Question: The HTML as seen in Firebug:
'''
<div class="select-contain">
<select id="sel" name="sel" class="some-class">
<!-- <option>s -->
</select>
::after
</div>
'''
With the CSS :
'''
.select-contain:after { background: image.jpg; position: absolute; /** ... */ }
'''
The result is something like this:

The problem is that the image on the ':after' pseudo selector cannot be clicked to open the '<select>'.
I tried doing something with jQuery:
'''
jQuery('.select-contain').click(function(e){
console.log(e); // the event is triggered succesfully
jQuery(this).find('select').focus(); // .click()
});
'''
But this doesn't work due to the fact that I didn't find <URL>
Is there any way that I can open the '<select>' with the pseudo element on top of it ?
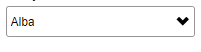
Answer: you can use css to style them, to a certain extent, but it won't work in all browsers <URL>
which is fair enough IMHO as you graceful degrade to a normal select, but of course that needs to be ok with your project
this is a good resource if you'd like to have a look: <URL>